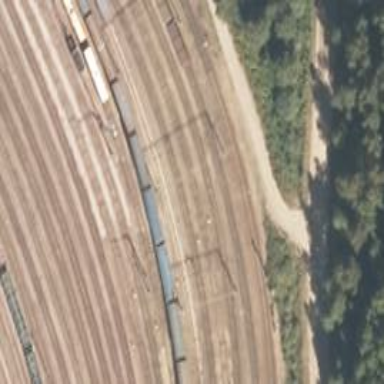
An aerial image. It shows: Railway signal.